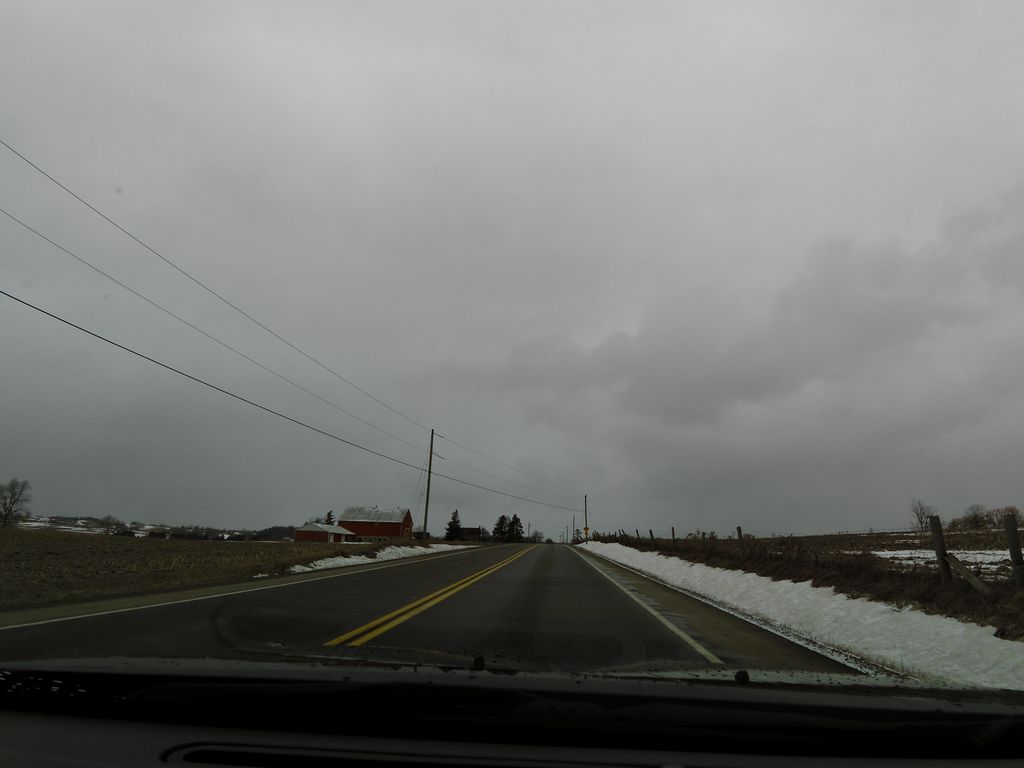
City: hamilton